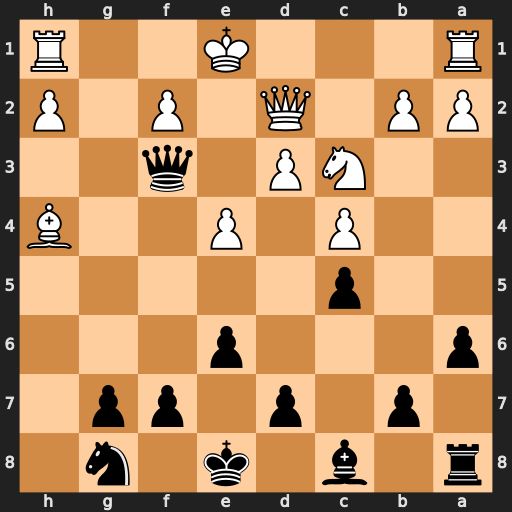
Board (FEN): r1b1k1n1/1p1p1pp1/p3p3/2p5/2P1P2B/2NP1q2/PP1Q1P1P/R3K2R
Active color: b
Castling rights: KQq
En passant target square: -
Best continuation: Qxh1+ Ke2 Qxa1